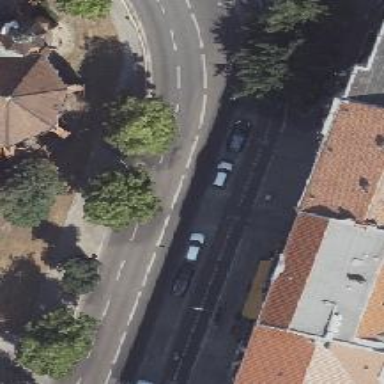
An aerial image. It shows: Secondary road with asphalt surface. This dual carriageway road has parallel parking lanes on both sides.